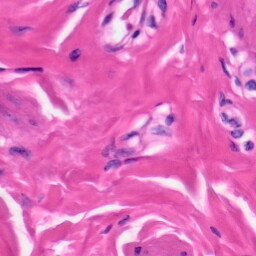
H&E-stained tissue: Skin